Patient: sex M, age 77
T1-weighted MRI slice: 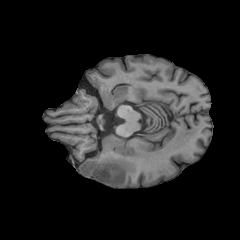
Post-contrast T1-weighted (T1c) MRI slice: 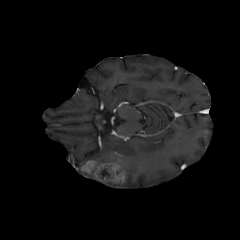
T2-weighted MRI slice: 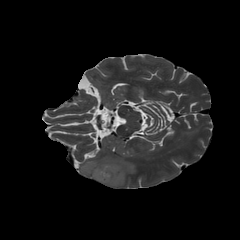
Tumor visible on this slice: yes
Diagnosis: Glioblastoma, IDH-wildtype
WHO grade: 4